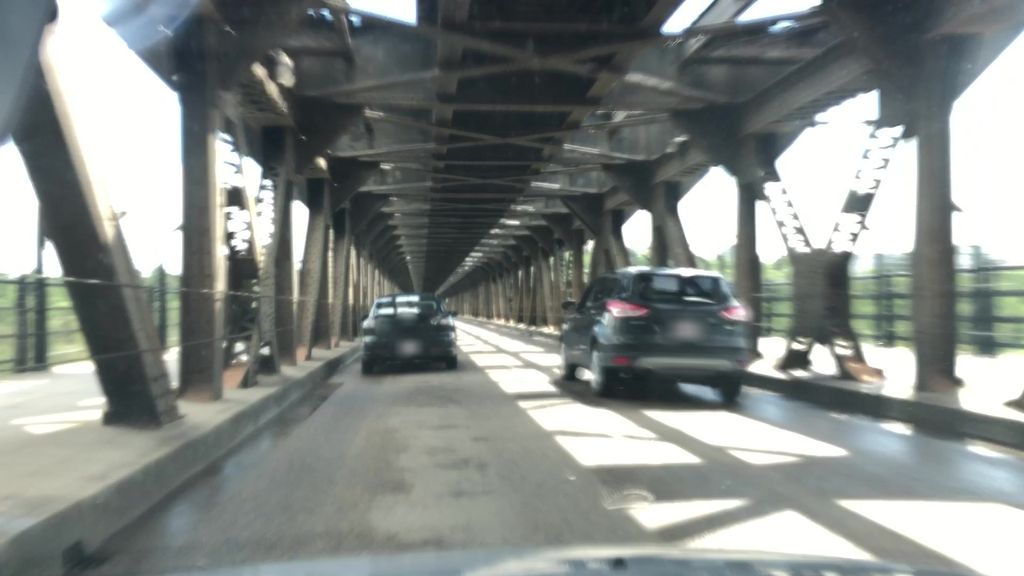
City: edmonton